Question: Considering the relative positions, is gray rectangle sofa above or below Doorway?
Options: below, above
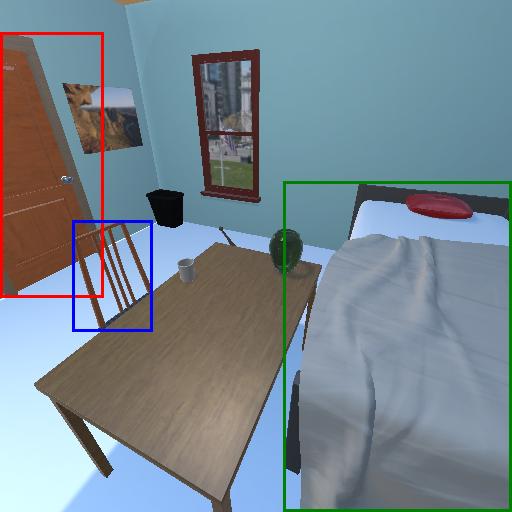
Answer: below